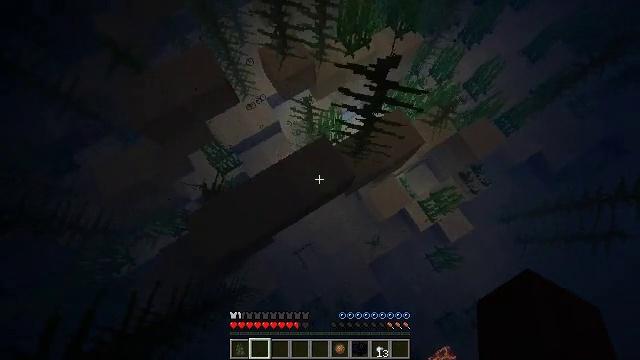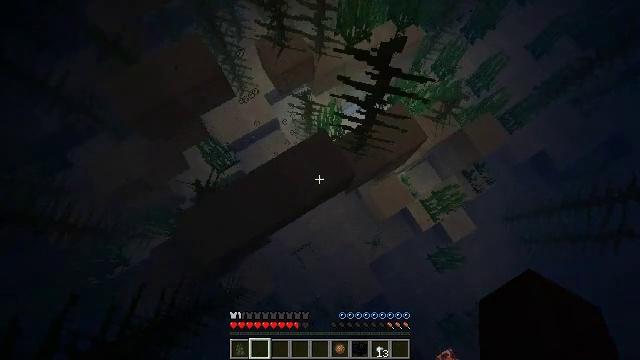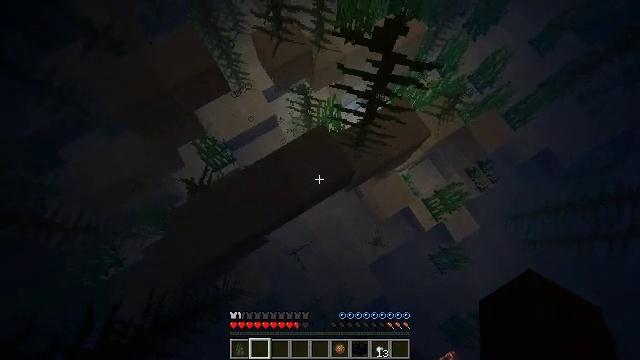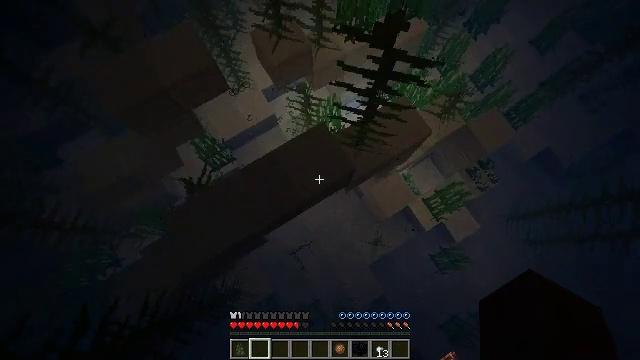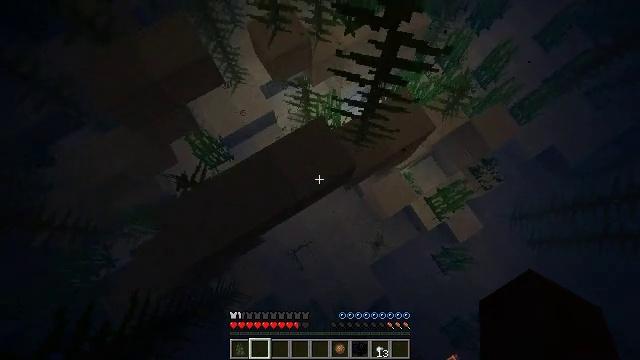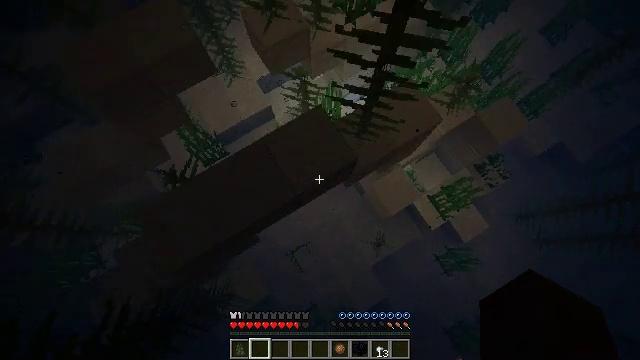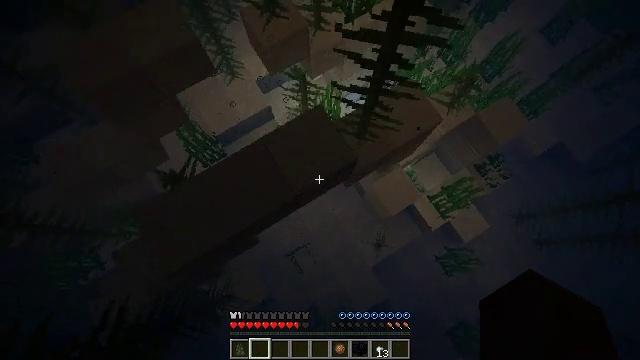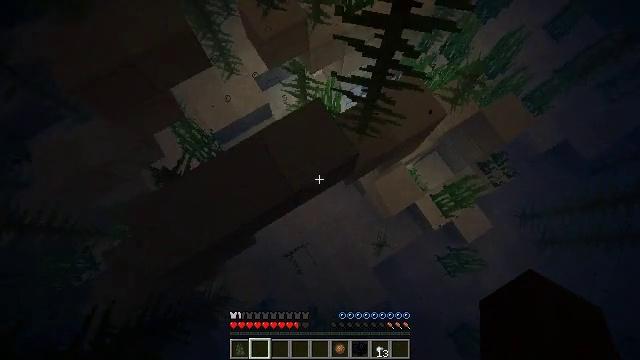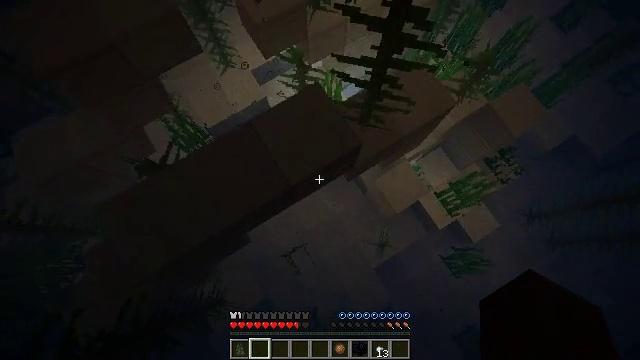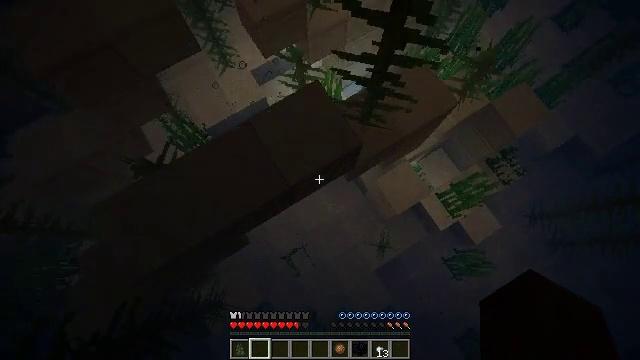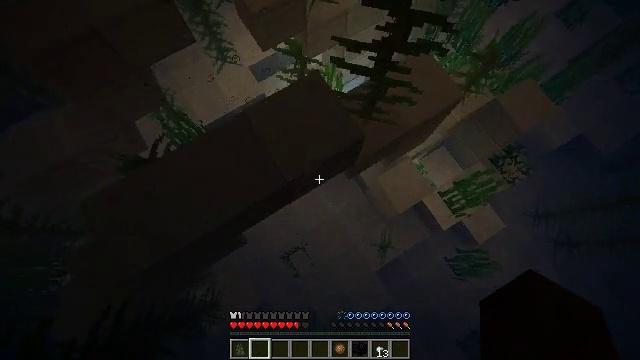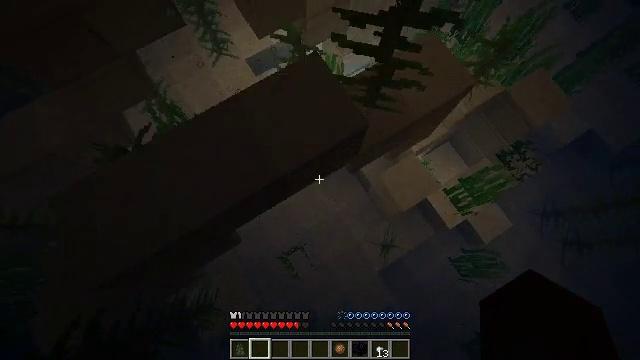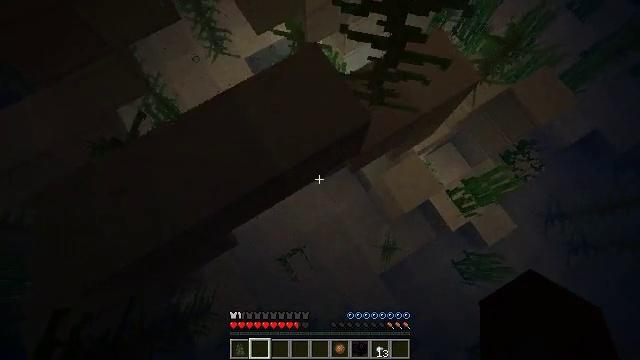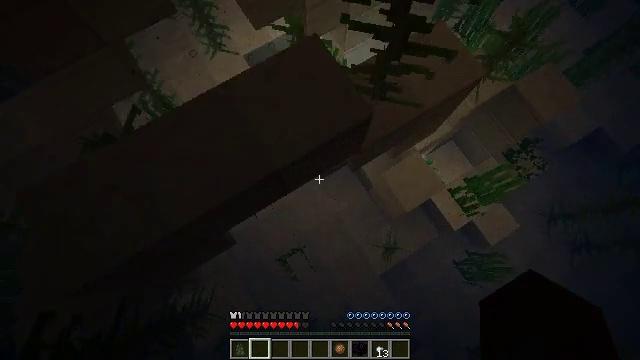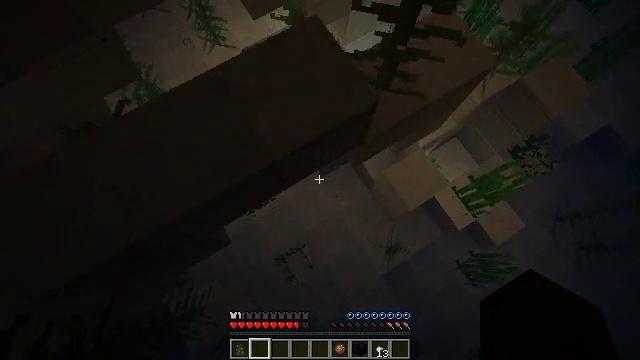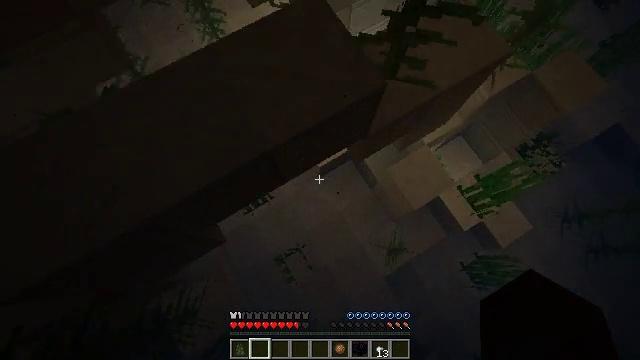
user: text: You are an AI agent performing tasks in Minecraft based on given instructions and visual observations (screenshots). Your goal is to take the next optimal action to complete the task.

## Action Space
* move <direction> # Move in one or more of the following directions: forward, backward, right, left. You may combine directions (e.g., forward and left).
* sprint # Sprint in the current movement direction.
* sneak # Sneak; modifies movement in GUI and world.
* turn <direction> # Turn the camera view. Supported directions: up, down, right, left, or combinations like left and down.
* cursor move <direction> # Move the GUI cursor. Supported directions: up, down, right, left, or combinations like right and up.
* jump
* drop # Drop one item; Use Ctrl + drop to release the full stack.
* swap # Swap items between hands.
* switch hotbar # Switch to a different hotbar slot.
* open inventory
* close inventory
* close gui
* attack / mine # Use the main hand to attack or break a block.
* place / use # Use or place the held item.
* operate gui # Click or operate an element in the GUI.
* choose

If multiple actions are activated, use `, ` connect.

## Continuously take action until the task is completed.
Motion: motion action
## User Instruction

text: Break the glowing sea lantern block.
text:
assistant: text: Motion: move right, sneak
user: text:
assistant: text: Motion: move right, sneak
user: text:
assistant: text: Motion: move right, sneak
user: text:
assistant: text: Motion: sneak
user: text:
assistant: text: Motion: sneak
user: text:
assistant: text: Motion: sneak
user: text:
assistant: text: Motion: sneak
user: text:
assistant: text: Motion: sneak
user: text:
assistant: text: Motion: sneak
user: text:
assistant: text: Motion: sneak
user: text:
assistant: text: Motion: sneak
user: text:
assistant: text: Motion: sneak
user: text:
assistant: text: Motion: sneak
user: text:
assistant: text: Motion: sneak
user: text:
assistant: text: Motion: sneak
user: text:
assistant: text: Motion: sneak
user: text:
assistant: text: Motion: sneak
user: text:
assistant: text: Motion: sneak, turn left
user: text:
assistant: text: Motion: sneak, turn left and up
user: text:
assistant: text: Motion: sneak, turn left
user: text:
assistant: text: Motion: sneak, turn left and up
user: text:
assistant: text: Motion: sneak, turn left and up
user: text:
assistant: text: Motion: sneak, turn left and up
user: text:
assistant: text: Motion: sneak, turn up
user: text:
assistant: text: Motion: move forward, sneak, turn up
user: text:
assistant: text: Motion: move forward, sneak, turn left and up
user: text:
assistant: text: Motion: move forward, sneak, turn up
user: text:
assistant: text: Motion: move forward, sneak, turn up
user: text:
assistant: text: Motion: move forward, sneak, turn up
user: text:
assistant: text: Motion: move forward, sneak, turn up